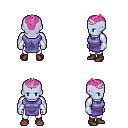
a pixel art fantasy rpg character, male body template, dark elf, purple skin, chain tabard jacket, white pants, pink short mohawk hairstyle, silver tiara, white cloth bracers, maroon shoes, four views (front, back, left, right), 2x2 character sprite sheet, small pixel art, hard edges, no anti-aliasing